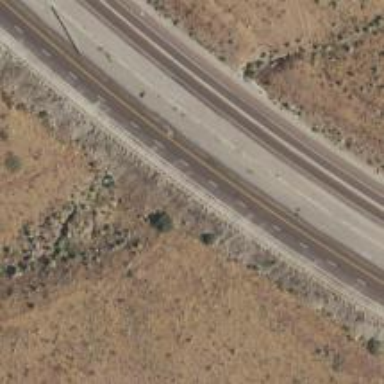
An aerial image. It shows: Expressway with asphalt surface classified as trunk highway.